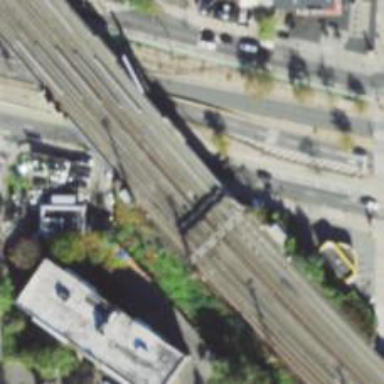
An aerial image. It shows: Bridge over electrified railway track.